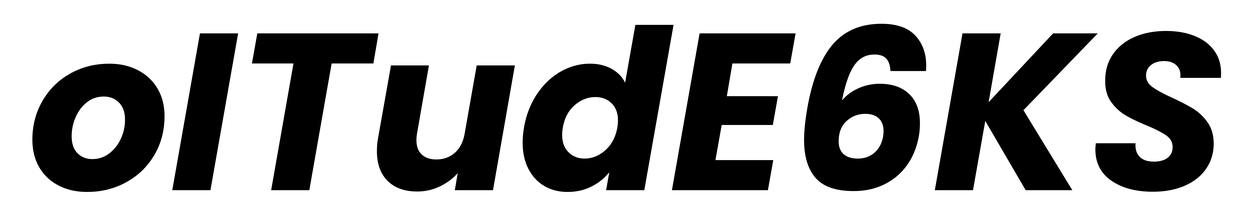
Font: Poppins-BoldItalic